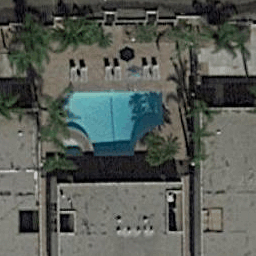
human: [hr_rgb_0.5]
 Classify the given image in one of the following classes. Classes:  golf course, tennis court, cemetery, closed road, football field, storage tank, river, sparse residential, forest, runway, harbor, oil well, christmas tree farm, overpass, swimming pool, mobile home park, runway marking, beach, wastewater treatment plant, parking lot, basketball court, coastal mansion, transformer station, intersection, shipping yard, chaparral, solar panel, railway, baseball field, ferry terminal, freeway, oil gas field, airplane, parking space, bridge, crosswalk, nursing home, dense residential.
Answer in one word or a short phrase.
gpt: swimming pool